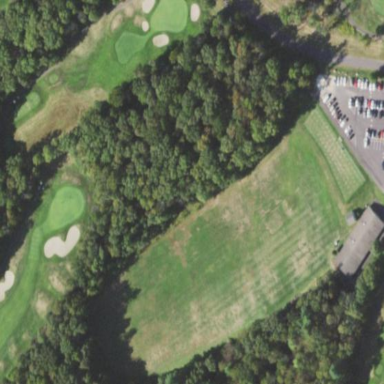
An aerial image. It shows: Rough area on grassy golf course.